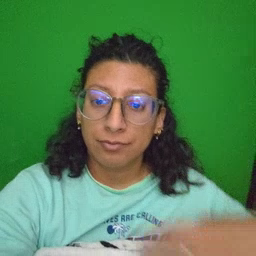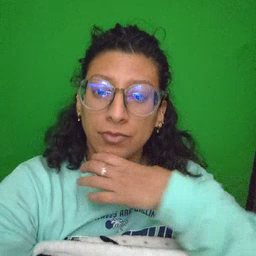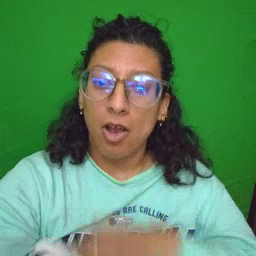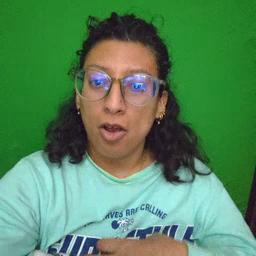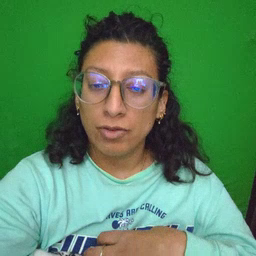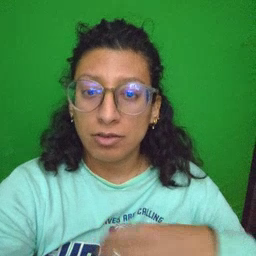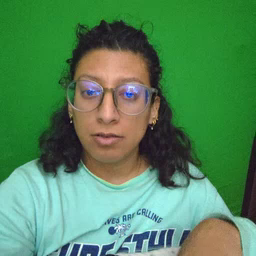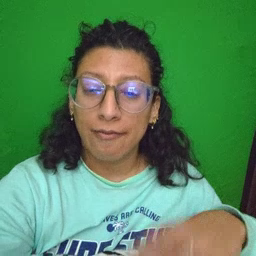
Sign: hungry